Question: I'm trying to delete the records and I'm stuck. I have hided the application ID column and if I press delete button in navGrid I need to pass AppID as the parameter to Controller.
I tried but I am getting null value. I logged the postdata in that I am getting value for id(id=10) only.
Instead of the id, I need to pass the AppID. How can I do that?
'''
<div id="JqGridExampleContainer">
<table id="ApplicationDetailsTable">
</table>
<div id="JQGridPaging"></div>
</div>
'''
'''
function showJQGrid() {
$("#ApplicationDetailsTable").jqGrid({
width: 800,
height: '100%',
url: '@Url.Action("AppListDetails", "JQGridHome")',
datatype: 'json',
mtype: "GET",
colNames: ["Application ID", "TenantId", "Application Name", "Actions","Inbuild Actions"],
colModel: [
{ name: 'AppId', index: 'AppId', hidden: true },
{ name: 'TenantId', index: 'TenantId', resizable: true, align: 'center', title: false, sortable: true, searchoptions: { sopt: ['eq', 'ne', 'le', 'lt', 'gt', 'ge'] }, searchtype: "number" },
{ name: 'AppName', index: 'AppName', sortable: true },
{ name: 'Actions', sortable: false, search: false, fixed: true,align:'center',
formatter: function () {
return "<img src='../../Images/edit-icon.png' alt='Edit' id='editID' style='margin-left:12px;height:18px;width:18px;cursor:pointer;' /><img src='../../Images/Trash-can-icon.png' alt='Edit' id='deleteID'style='margin-left:12px;height:18px;width:18px;cursor:pointer;' onclick='deleteApplication()' />";
}
},
{ name: 'myac', width: 80, fixed: true, resizable: false, sortable: false, search: false, resize: false, formatter: 'actions',
formatoptions: { keys: true}
},
],
rowNum: 10,
rowList: [5, 10, 20, 30],
pager: '#JQGridPaging',
viewrecords: true,
caption: "Application List Details",
sortname: "TenantId",
sortorder: "asc",
altRows: true,
altclass: 'jqgaltrow',
hoverrows: true,
loadonce: true,
gridview: false,
rownumWidth: 40,
rownumbers: true,
multiSort: true,
hidegrid: true,
toppager: false,
pgbuttons: true,
jsonReader: {
root: 'AllApplicationList',
},
shrinkToFit: true,
emptyrecords: "No records to view",
loadtext:'Loading Data please wait ...'
});
jQuery("#ApplicationDetailsTable").jqGrid('filterToolbar', { searchOperators: false,searchOnEnter: false, });
$("#ApplicationDetailsTable").jqGrid('navGrid', '#JQGridPaging',
{
refresh: false, add: false, edit: false, del: true, search: true,
searchtext: "Search",
addtext: "Add",
edittext: "Edit",
deltext: "Delete",
deltitle: "Delete Application",
refreshtext: "Refresh",
position: 'left'
},
{},
{},
{
mtype: "POST",
reloadAfterSubmit: true,
url: '@Url.Action("DeleteApplicationDetails", "JQGridHome")',
resize: false,
closeOnEscape: true,
drag: false,
ajaxDelOptions: { contentType: 'application/json; charset=utf-8' },
serializeDelData: function (postdata) {
alert(postdata);
console.log(postdata);
return JSON.stringify({ AppId: postdata.id });
}
},
{ sopt: ['eq', 'cn', 'lt', 'le', 'bw', 'bn', 'in'], closeOnEscape: true, multipleSearch: true, overlay: true, width: 460, closeAfterSearch: true }
);
}
$(document).ready(function () {
showJQGrid();
});
'''
> {"AllApplicationList":[{"AppId":1004,"TenantId":1,"AppName":"Sensiple IT Help Desk"},
{"AppId":2000,"TenantId":1,"AppName":"HR Help Desk"},
{"AppId":3000,"TenantId":1,"AppName":"Admin Desk"},
{"AppId":4000,"TenantId":1,"AppName":"Transport Facility"},
{"AppId":5000,"TenantId":2,"AppName":"Security Services"},
{"AppId":6000,"TenantId":5,"AppName":"Premises"},{"AppId":6001,"TenantId":8,"AppName":"Head
Office"},{"AppId":6002,"TenantId":14,"AppName":"Ticket Incident"},
{"AppId":6003,"TenantId":14,"AppName":"Food Service"},
{"AppId":6005,"TenantId":14,"AppName":"Cleaning Service"}]}

Note that 'AppID' is hidden. Also, the row is deleted in client side but it is not deleted in Database. This means that if I reload the page to the deleted row will be shown.
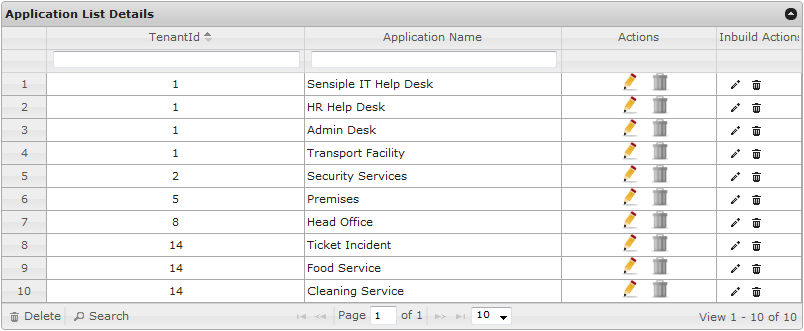
Answer: You can tell jqGrid that you would like to use 'AppId' column as an row id by modyfing 'jsonReader' option:
'''
$('#ApplicationDetailsTable').jqGrid({
...
jsonReader: {
root: 'AllApplicationList',
id: 'AppId'
},
...
});
'''
This way the actual id of the row will be your 'AppId' and you will not need to do any tricks in order to handle all operations properly.